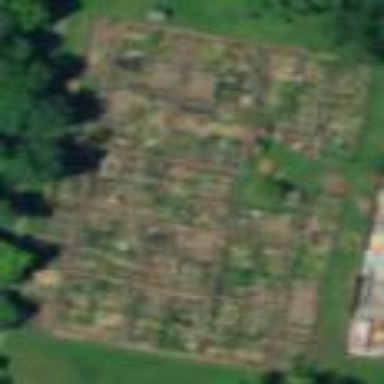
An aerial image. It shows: Community garden providing leisure land.